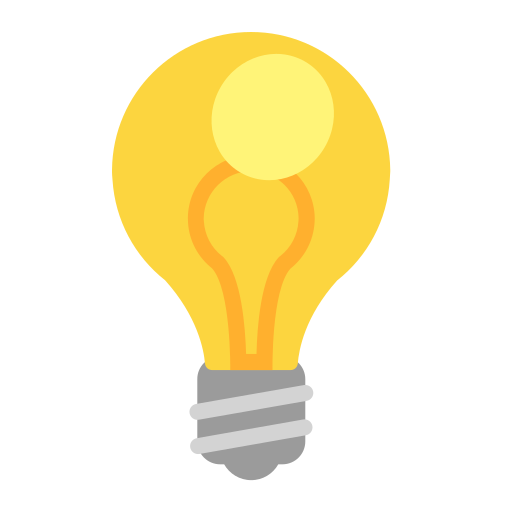
light bulb flat